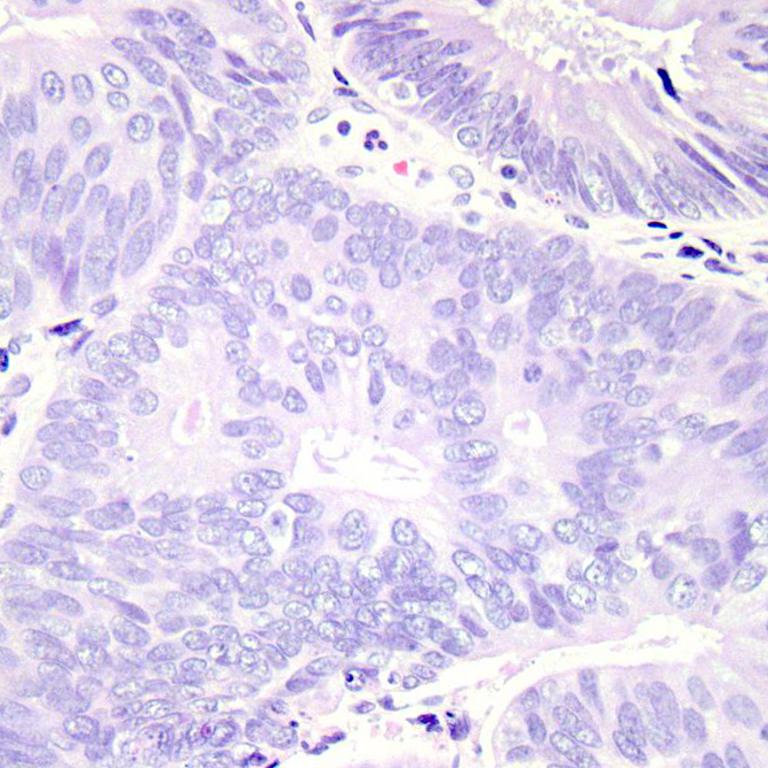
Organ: colon
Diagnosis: adenocarcinomas